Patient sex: M
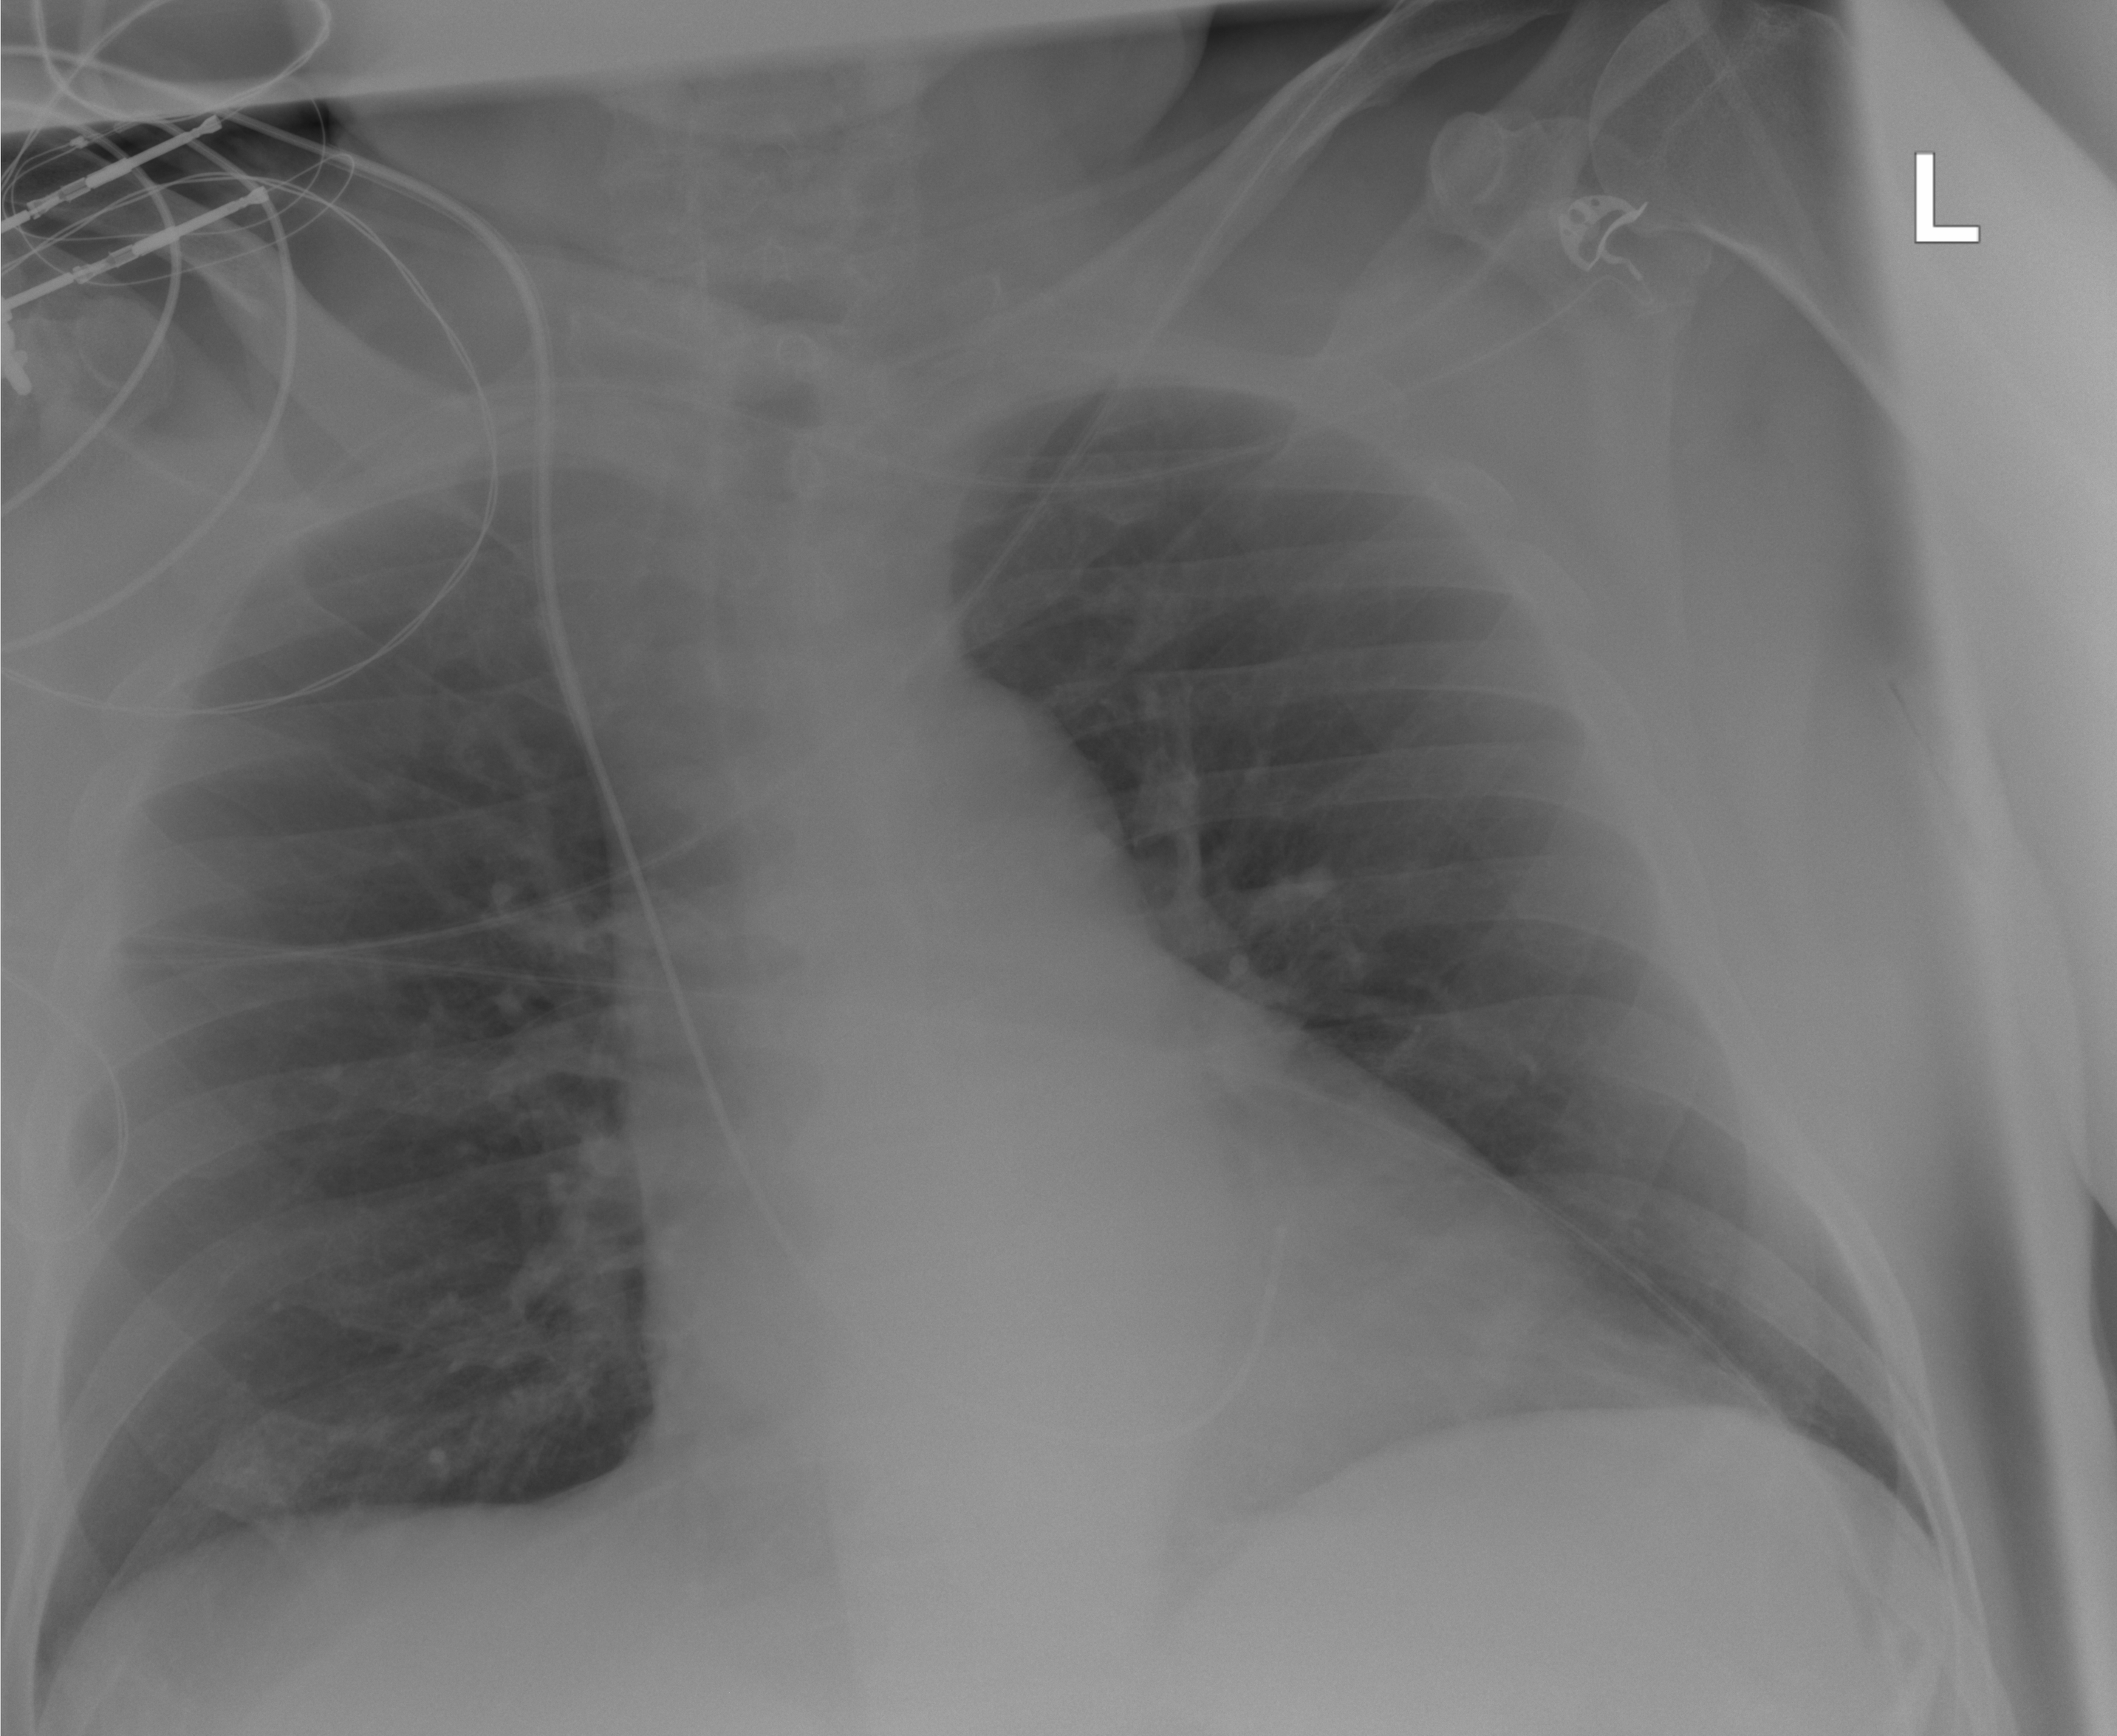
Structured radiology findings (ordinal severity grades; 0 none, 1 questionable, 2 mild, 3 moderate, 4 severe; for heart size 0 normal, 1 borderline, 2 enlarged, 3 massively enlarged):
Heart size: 0
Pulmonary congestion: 0
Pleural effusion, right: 0
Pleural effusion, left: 0
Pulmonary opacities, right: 0
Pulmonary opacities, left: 0
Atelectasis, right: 2
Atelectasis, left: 0